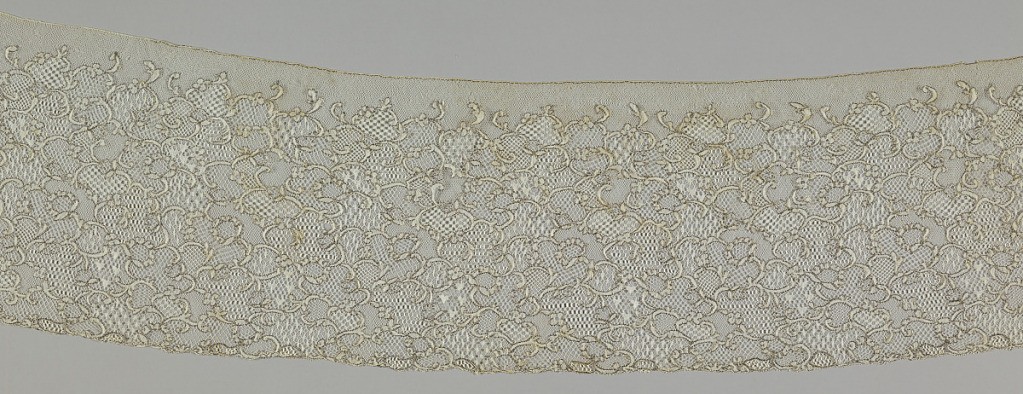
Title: Border
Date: late 18th–early 19th century
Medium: cotton, metal foil wrapped around silk Technique: bobbin lace, metallic
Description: Abstract floral pattern outlined in metallic covered thread.